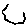
Label: hexagon